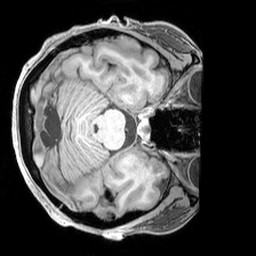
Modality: T1w
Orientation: axial
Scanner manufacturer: siemens
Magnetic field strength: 3 T
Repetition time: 2.3 s
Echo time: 0.00226 s